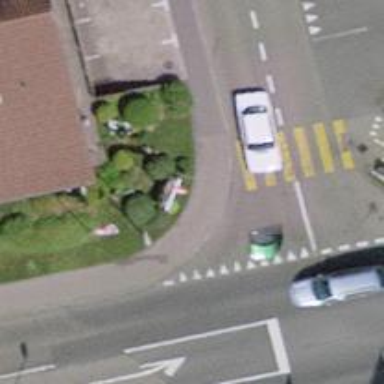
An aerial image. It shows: Asphalt footway with uncontrolled crossing and markings.